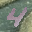
Label: 4